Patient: sex M, age 19
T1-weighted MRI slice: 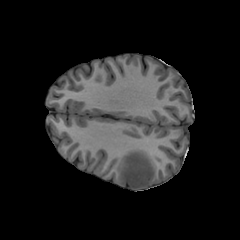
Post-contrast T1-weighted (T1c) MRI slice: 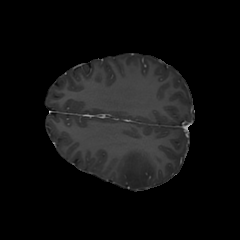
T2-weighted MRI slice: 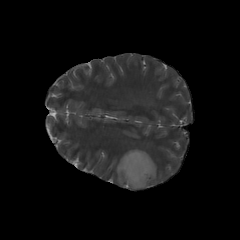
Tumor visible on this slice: yes
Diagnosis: Oligodendroglioma, IDH-mutant, 1p/19q-codeleted
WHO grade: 3